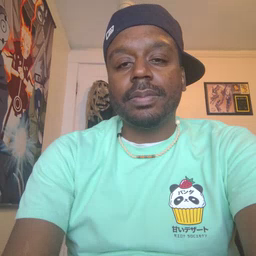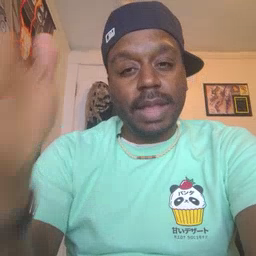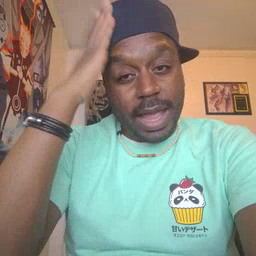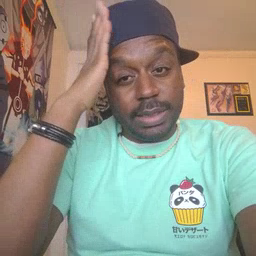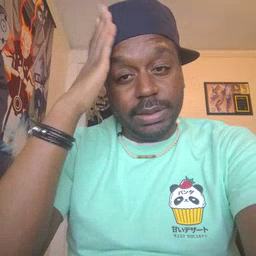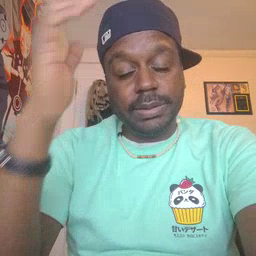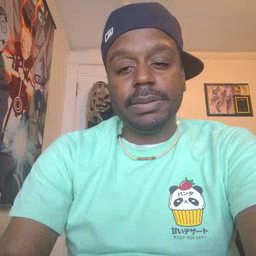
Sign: hat